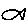
Label: fish